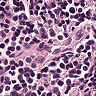
Metastatic tissue present: no